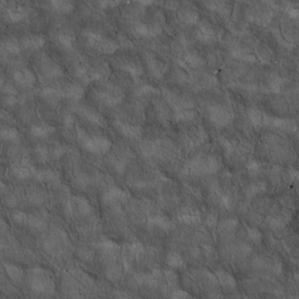
Label: non_frost